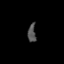
Tissue: lung
Cell type: Fibroblasts
Senescence score: 0.6154
Nuclear area (px): 144
Mean DAPI intensity: 81.528